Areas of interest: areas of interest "Business office"
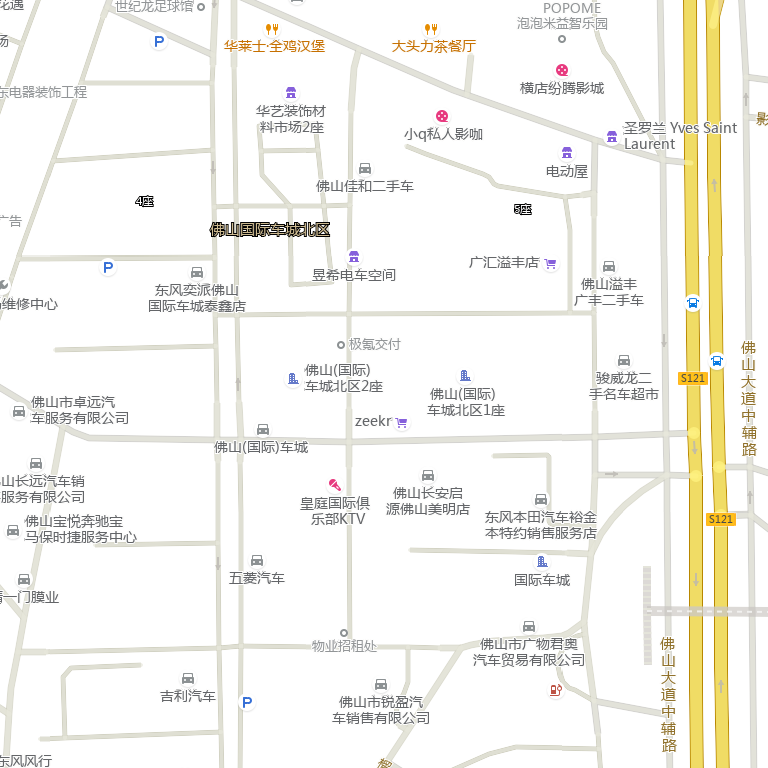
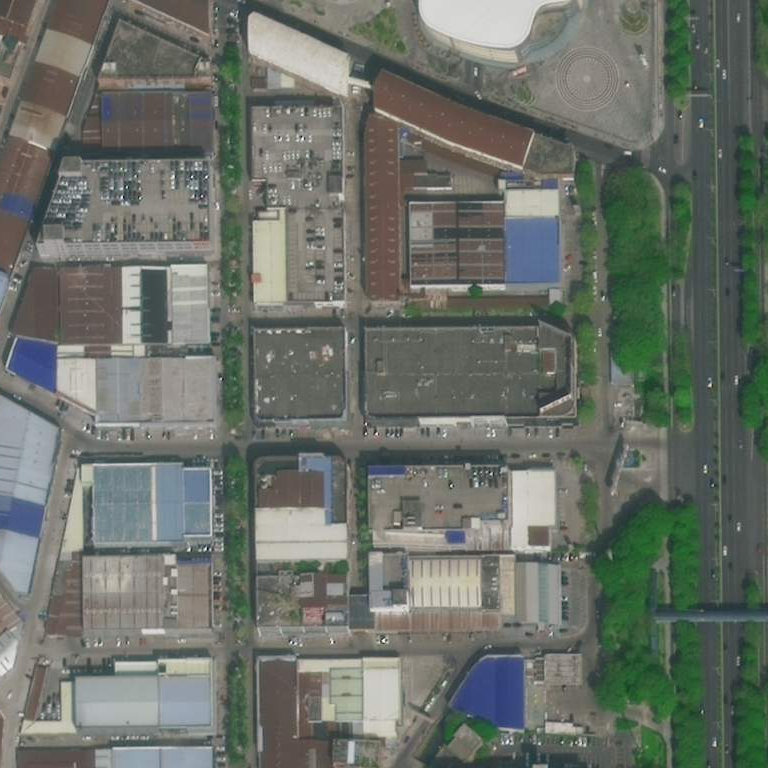